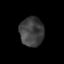
Tissue: lung
Cell type: T cells
Senescence score: 0.2384
Nuclear area (px): 686
Mean DAPI intensity: 63.255